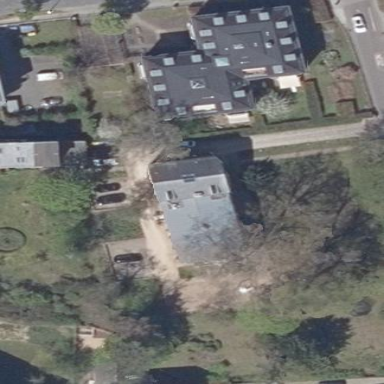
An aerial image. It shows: Yellow house.